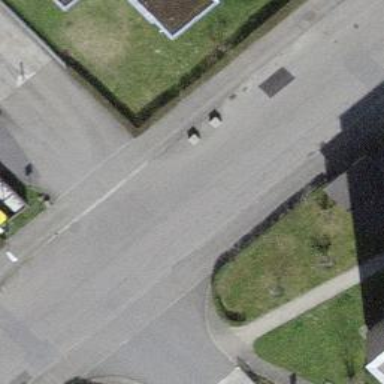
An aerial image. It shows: Residential road with asphalt surface. It has separate sidewalks on both sides.